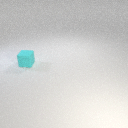
small cyan rubber cube